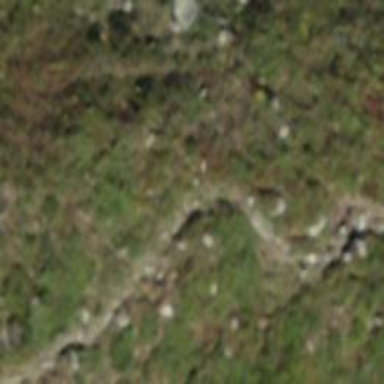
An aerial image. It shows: Path on the ground.